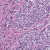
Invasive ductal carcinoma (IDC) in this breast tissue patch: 1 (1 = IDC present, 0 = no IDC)